Question: Good morning,
I am kind of puzzled on how i will be able to make a log file with ruby on rails. I was able to do this in php pretty easy. but now i am learning Ruby On Rails
My Setup:
'''
CentOS 6.5
Ruby 1.9.3
Rails 3.0
Postgres 9.3
'''
what i want to do is have a Text Area on a form that is disabled. but gets the data from the database. saved into a ':text' field in the database.
then i want a string field on the form that will add a timestamp to the New Notes and add it to the info in the disabled field.
I don't need or want a extra column for the update text field every time this form is loaded i want that field to be blank.
something like the following example:

This is an example of what i have
VIEW:
'''
<%= form_for(@lead) do |f| %>
<% if @lead.errors.any? %>
<div id="error_explanation">
<h2><%= pluralize(@lead.errors.count, "error") %> prohibited this lead from being saved:</h2>
<ul>
<% @lead.errors.full_messages.each do |msg| %>
<li><%= msg %></li>
<% end %>
</ul>
</div>
<% end %>
<div align="center" class="edit_view" id="<%= @lead.id %>">
<table width="50%" border="0" cellpadding="0">
<tr>
<th scope="col"><%= f.label :notes %></th>
<th scope="col"><%= f.text_area :notes %></th>
</tr>
<tr>
<th scope="row"><%= f.label :update %></th>
<th scope="row"><%= f.text_area :update %></th>
</tr>
<tr>
<th colspan="2" scope="row"><%= f.submit %></th>
</tr>
</table>
</div>
'''
Controller
'''
def edit
@lead = Lead.find(params[:id])
end
def update
@lead = Lead.find(params[:id])
respond_to do |format|
if @lead.update_attributes(params[:lead])
if @lead.save
flash[:notice] = "Lead was successfully updated."
end
format.html { render action: "edit" }
#format.html { redirect_to @lead, notice: 'Lead was successfully updated.' }
#format.json { head :no_content }
else
format.html { render action: "edit" }
format.json { render json: @lead.errors, status: :unprocessable_entity }
end
end
end
'''
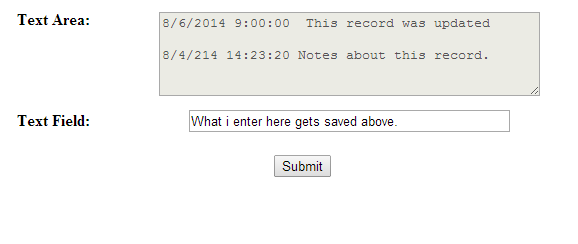
Answer: I was able to do this By doing this:
'''
def enter_notes
time = Chronic.parse('now').strftime('%m-%d-%Y %l:%M %p')
oldnotes = @lead.notes
params[:lead][:notes] = "#{time} #{params[:lead][:note1]}
#{oldnotes}"
params[:lead].delete(:note1)
end
def update
@lead = Lead.find(params[:id])
enter_notes
if @lead.update_attributes(params[:lead])
flash[:notice] = "Lead was successfully updated."
if @lead.updated?
redirect_to edit_lead_path(@leads[@index])
else
render action: "edit"
end
else
render action: "edit"
end
end
'''